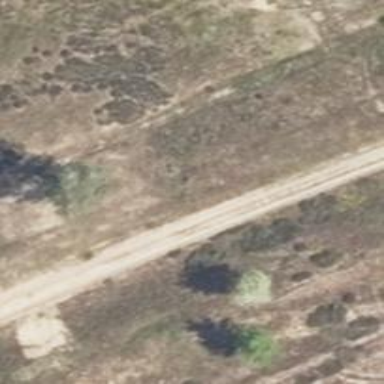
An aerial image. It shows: Sandy track with grade4 tracktype.